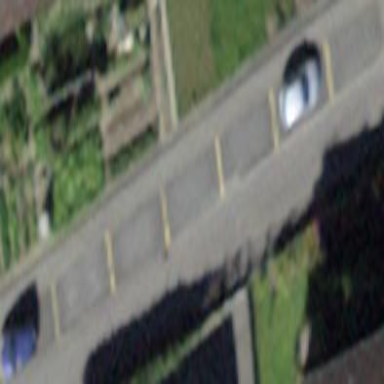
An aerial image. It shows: Parking available on the street side with parallel orientation.